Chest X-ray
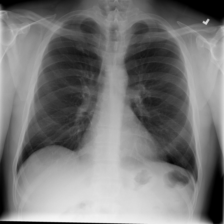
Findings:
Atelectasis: negative
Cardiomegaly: negative
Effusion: negative
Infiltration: negative
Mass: negative
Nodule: negative
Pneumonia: negative
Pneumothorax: negative
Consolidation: negative
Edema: negative
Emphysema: negative
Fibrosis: negative
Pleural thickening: negative
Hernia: negative